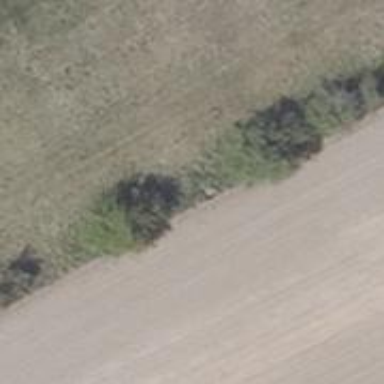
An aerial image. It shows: Row of deciduous broadleaved trees.